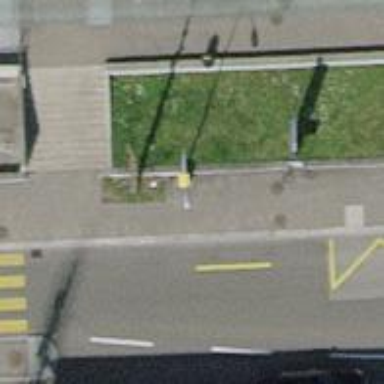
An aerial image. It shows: Post box.